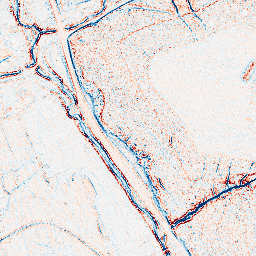
Category: edge_preserving
Decomposition family: bilateral
Decomposition parameters: d: 5
sigma_color: 150
sigma_space: 150
Upsampling method: lanczos
Upsampling parameters: scale: 4
Upsampling scale: 4